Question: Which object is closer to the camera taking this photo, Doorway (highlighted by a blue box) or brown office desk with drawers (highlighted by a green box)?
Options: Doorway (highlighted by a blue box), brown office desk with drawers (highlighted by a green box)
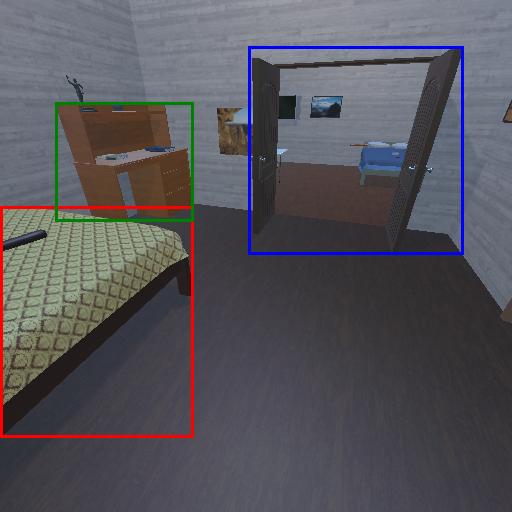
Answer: Doorway (highlighted by a blue box)